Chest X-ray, AP view. Patient: 21 years old, sex M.
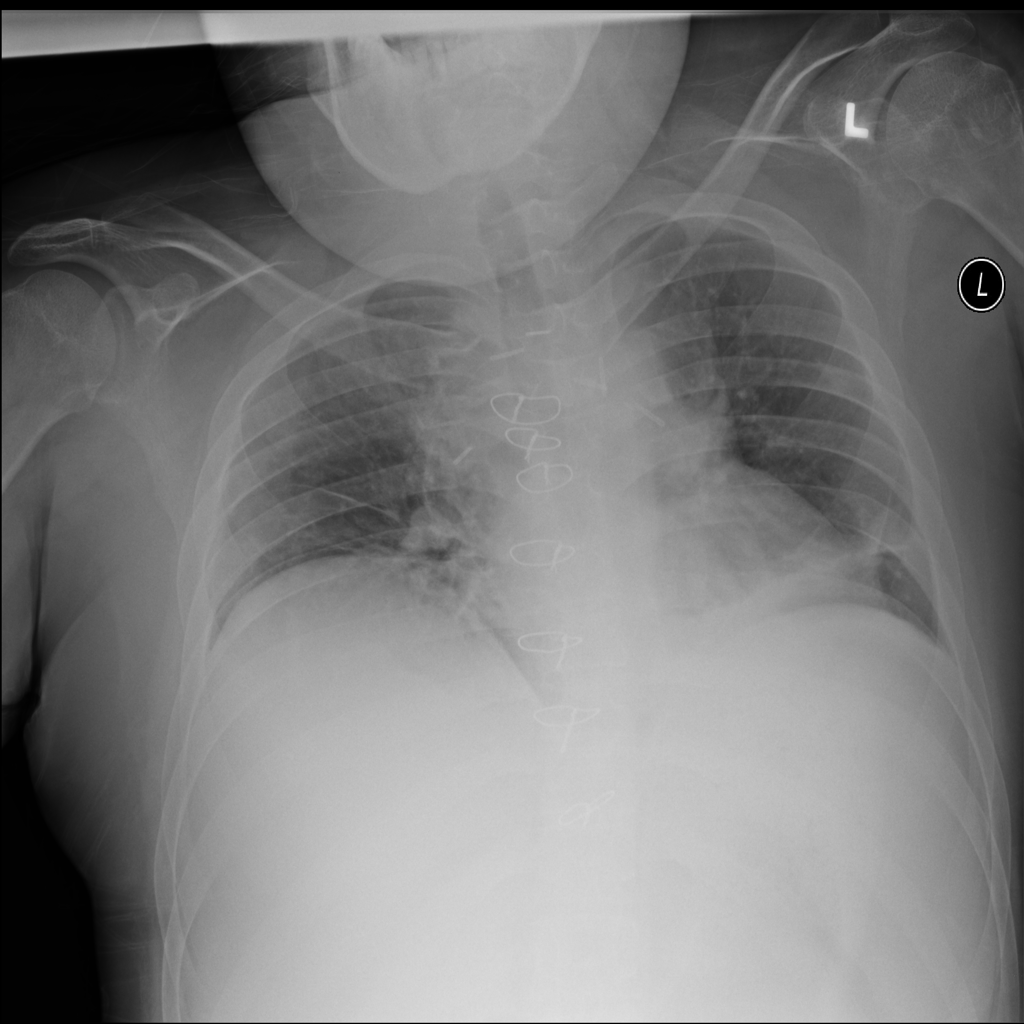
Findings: Atelectasis